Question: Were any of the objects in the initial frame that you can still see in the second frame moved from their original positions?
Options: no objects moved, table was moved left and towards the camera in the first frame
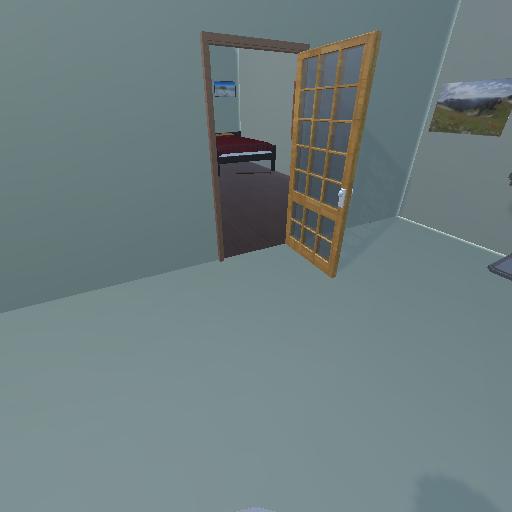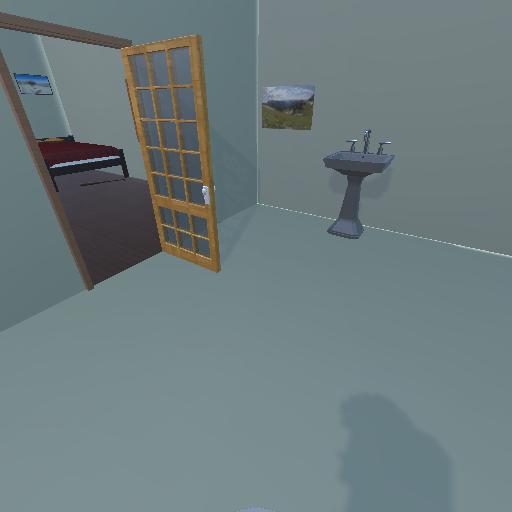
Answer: no objects moved